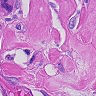
Metastatic tissue present: yes